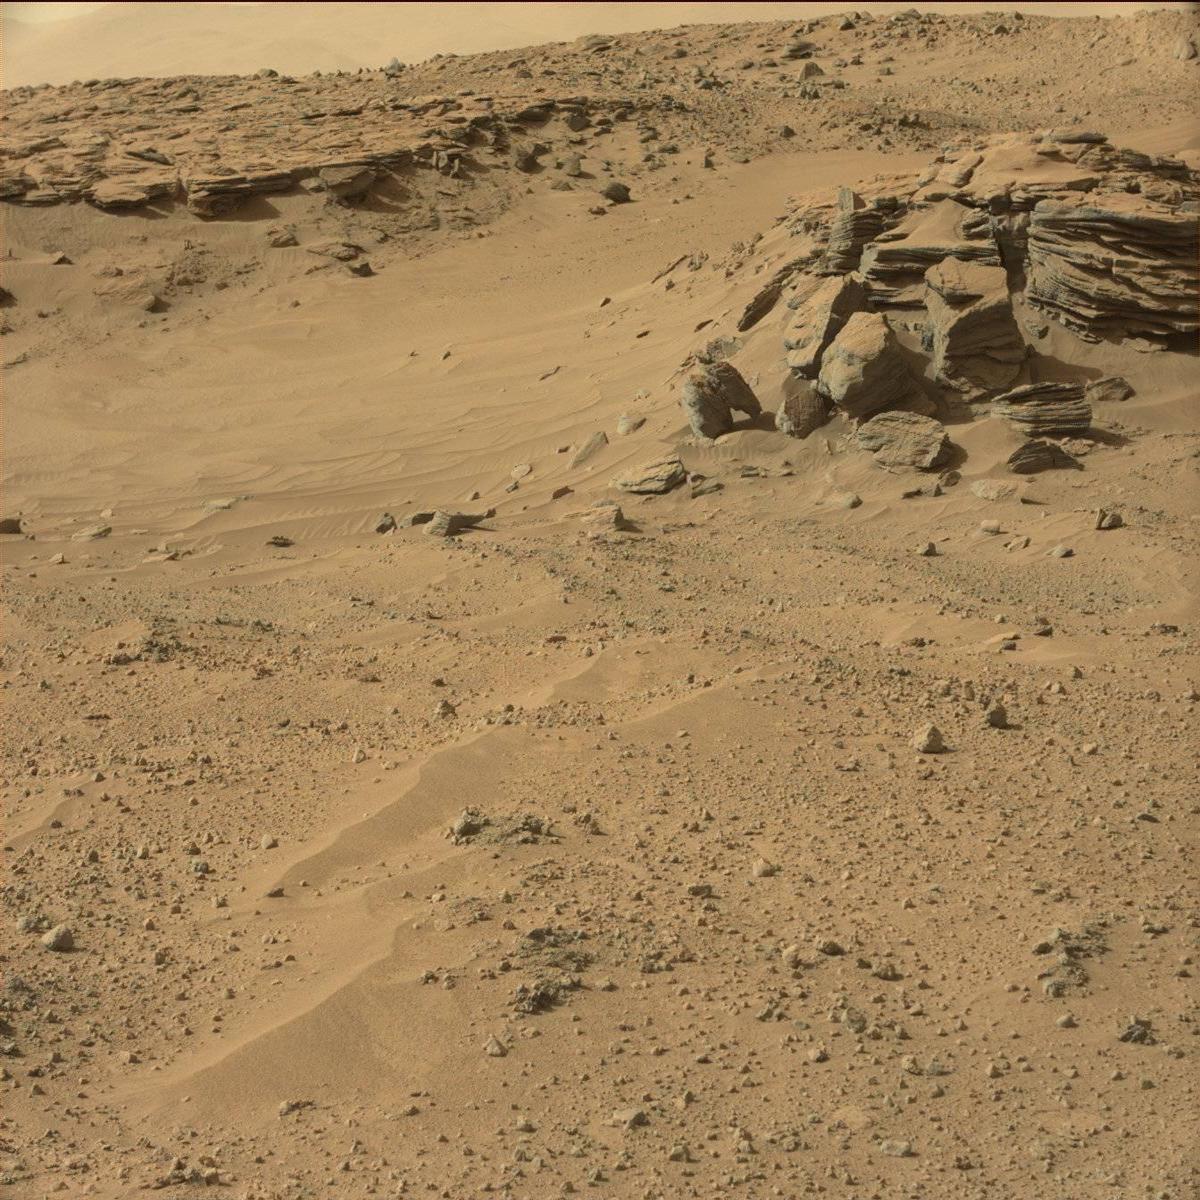
Terrain classes present: Bedrock, Ridge, Rock, Sand / Soil, Sky